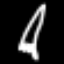
Label: fork